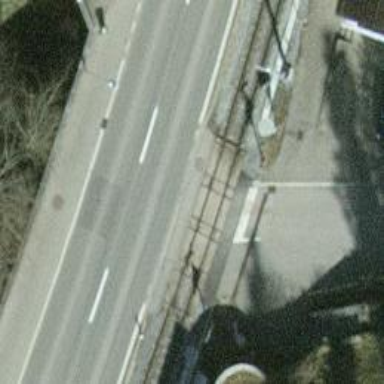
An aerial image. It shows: Level crossing along the railway.